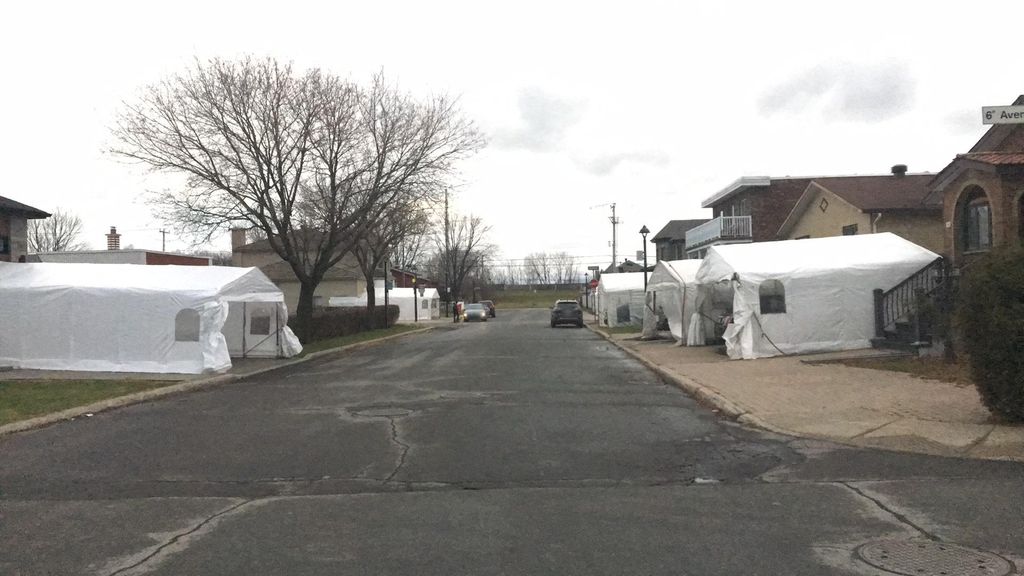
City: montreal